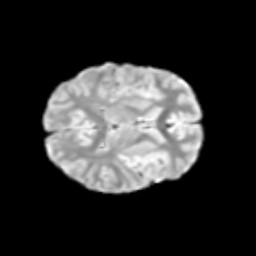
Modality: T2w
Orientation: axial
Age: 11
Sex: male
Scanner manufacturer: siemens
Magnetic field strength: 3 T
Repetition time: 3.8 s
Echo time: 0.07 s